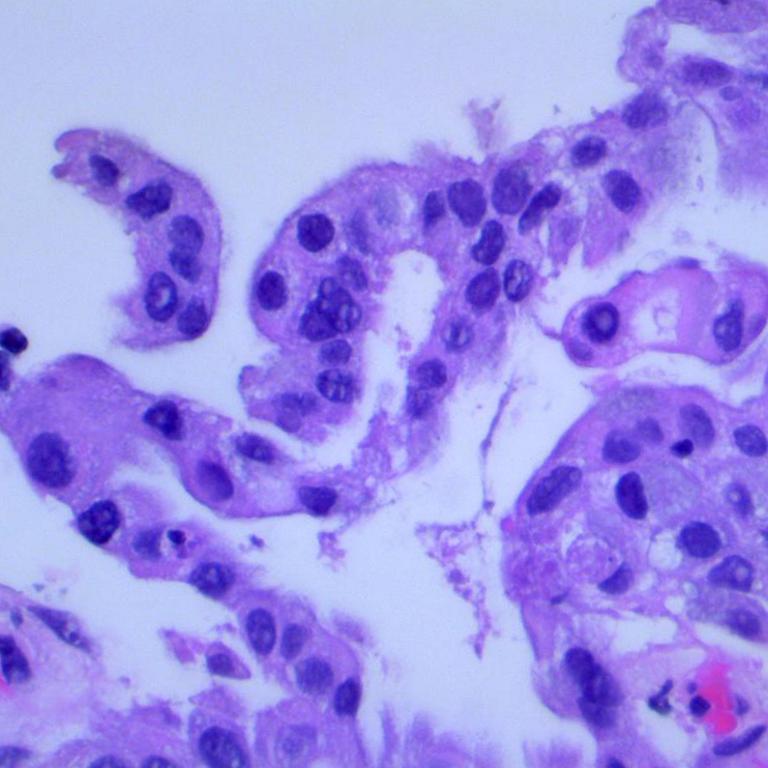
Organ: lung
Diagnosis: adenocarcinomas